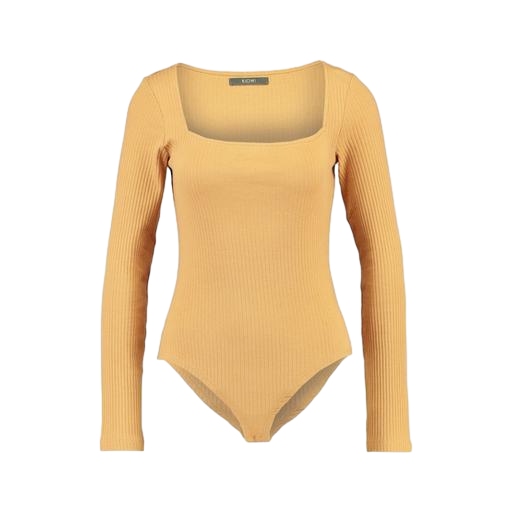
yellow long sleeves, square neck, beige colored long sleeve, white background